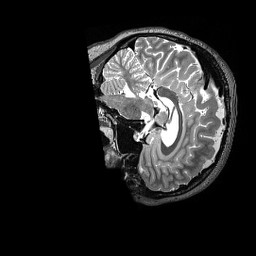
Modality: T2w
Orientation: sagittal
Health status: healthy
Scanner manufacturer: siemens
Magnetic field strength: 3 T
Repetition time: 3.2 s
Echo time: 0.565 s